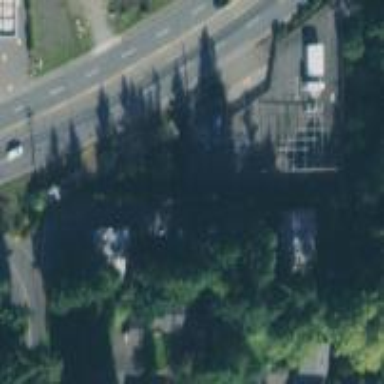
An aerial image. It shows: Distribution level power substation enclosed by fence.